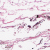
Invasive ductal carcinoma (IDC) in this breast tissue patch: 0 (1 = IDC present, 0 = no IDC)